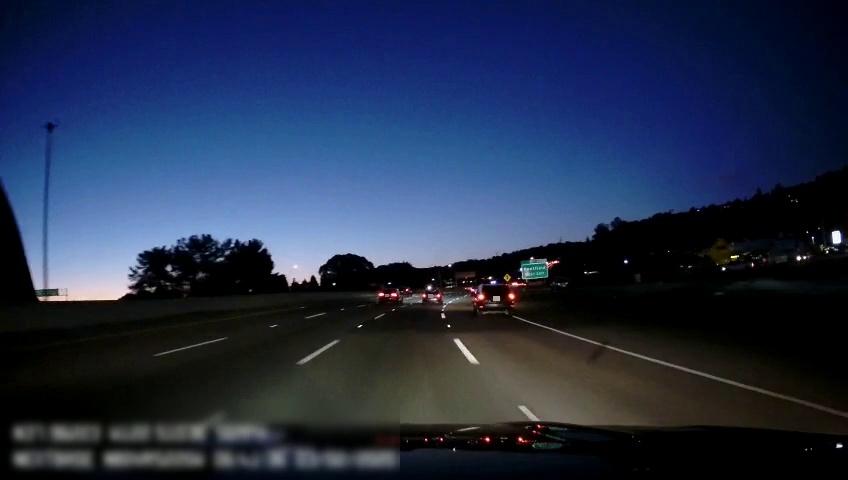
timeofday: Night
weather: Other
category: Drivable Space
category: Vehicles | SUV
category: Vehicles | Car
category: Vehicles | SUV
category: Vehicles | Car
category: Vehicles | Car
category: Vehicles | Truck
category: Lanes | Current Lane
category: Lanes | Current Lane
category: Lanes | Alternate Lane
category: Lanes | Alternate Lane
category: Lanes | Alternate Lane
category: Traffic | Signs
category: Traffic | Signs